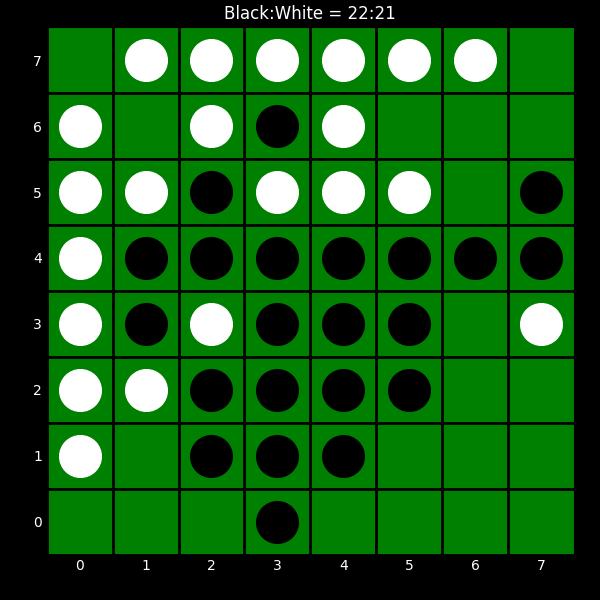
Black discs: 22
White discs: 21